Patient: sex M, age 38
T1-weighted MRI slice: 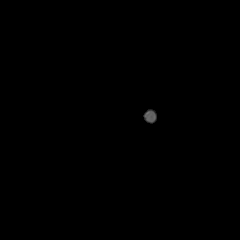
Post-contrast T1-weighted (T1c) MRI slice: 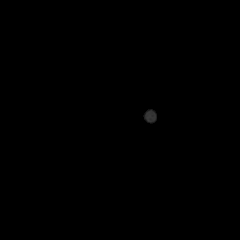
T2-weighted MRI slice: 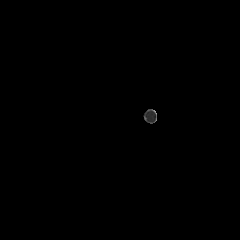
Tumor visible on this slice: no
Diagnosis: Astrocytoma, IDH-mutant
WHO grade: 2